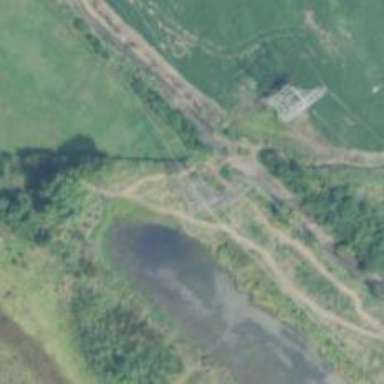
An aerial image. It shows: Lattice structure tower used for power transmission.